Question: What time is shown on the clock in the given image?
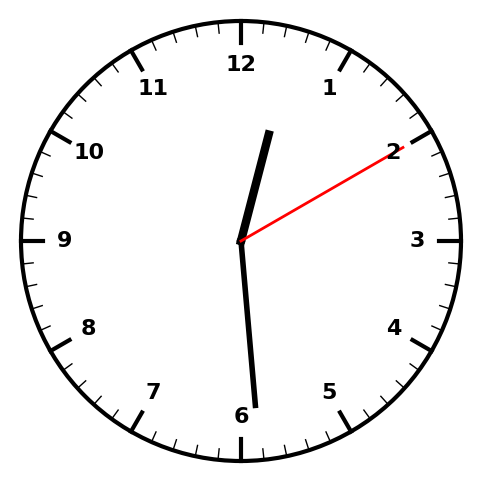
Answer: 12:29:10